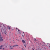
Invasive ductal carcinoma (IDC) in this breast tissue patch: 1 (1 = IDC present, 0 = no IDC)